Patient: sex M, age 22
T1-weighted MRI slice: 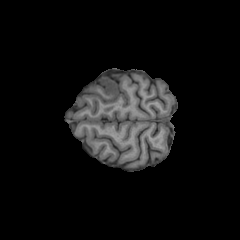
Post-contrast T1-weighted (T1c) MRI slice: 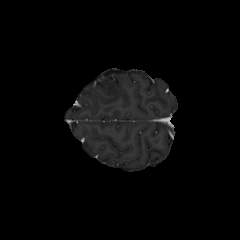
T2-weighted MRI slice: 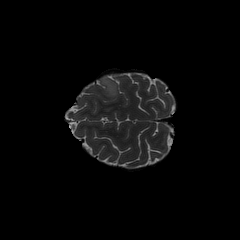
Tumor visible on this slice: yes
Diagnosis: Astrocytoma, IDH-mutant
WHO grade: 2